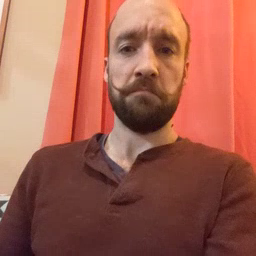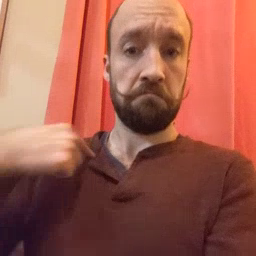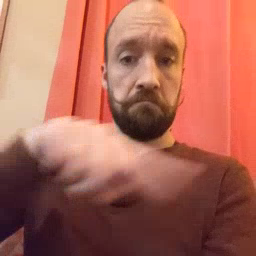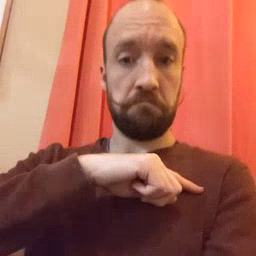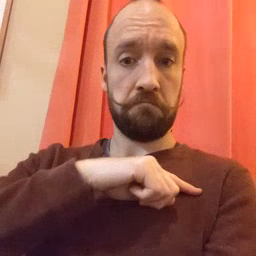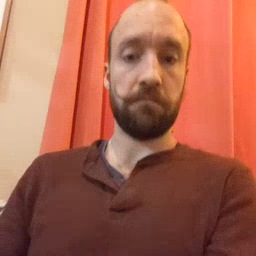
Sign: weus